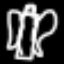
Label: angel